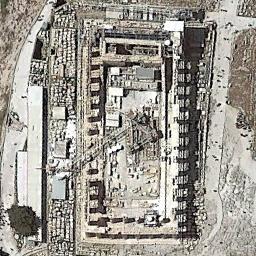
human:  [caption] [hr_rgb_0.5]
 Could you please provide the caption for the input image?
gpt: Several buildings of different shapes are in the palace .

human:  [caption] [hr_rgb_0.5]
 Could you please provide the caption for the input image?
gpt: The palace with a courtyard is surrounded by a wasteland .

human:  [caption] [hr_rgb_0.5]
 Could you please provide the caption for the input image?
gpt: The palace is on the bare land next to some buildings .

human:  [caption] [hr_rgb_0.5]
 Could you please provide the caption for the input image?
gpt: One side of the palace is the road and the other side is lush woods .

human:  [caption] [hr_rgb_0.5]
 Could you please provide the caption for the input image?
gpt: There are some white buildings in the palace .